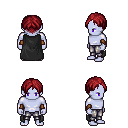
a pixel art fantasy rpg character, male body template, dark elf, purple skin, black cape, metal pants, brunette parted hairstyle, leather bracers, four views (front, back, left, right), 2x2 character sprite sheet, small pixel art, hard edges, no anti-aliasing